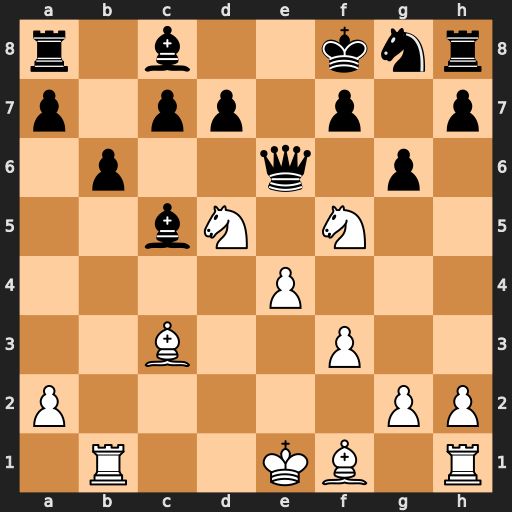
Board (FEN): r1b2knr/p1pp1p1p/1p2q1p1/2bN1N2/4P3/2B2P2/P5PP/1R2KB1R
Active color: w
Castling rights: K
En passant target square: -
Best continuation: Bg7+ Ke8 Nxc7+ Kd8 Nxe6+